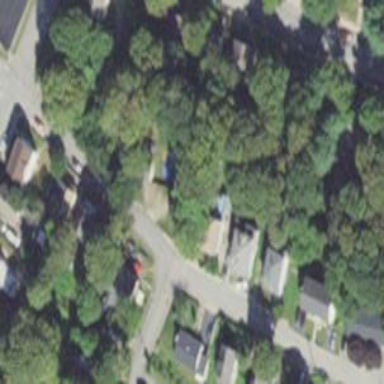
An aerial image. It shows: Residential driveway.